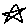
Label: star